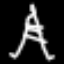
Label: The Eiffel Tower